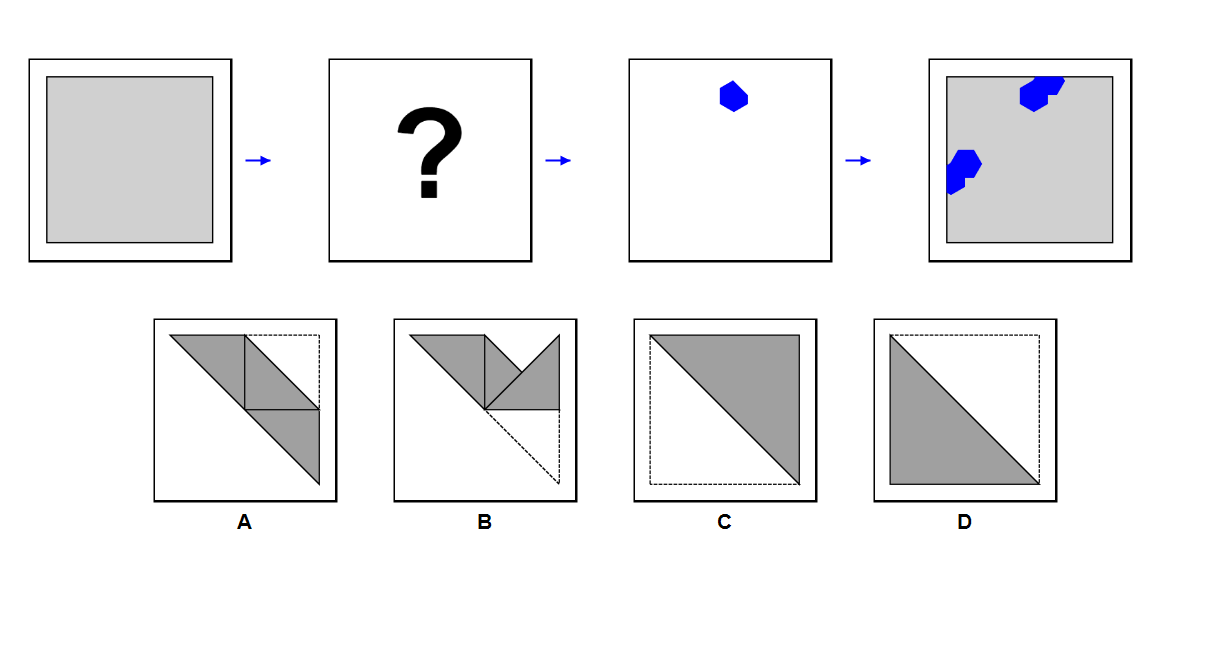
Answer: D